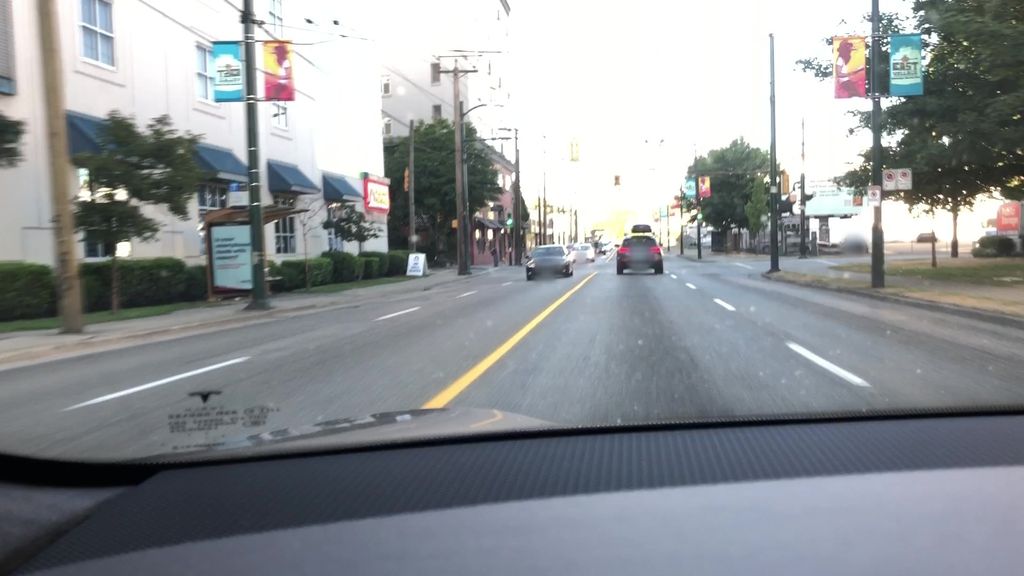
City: vancouver